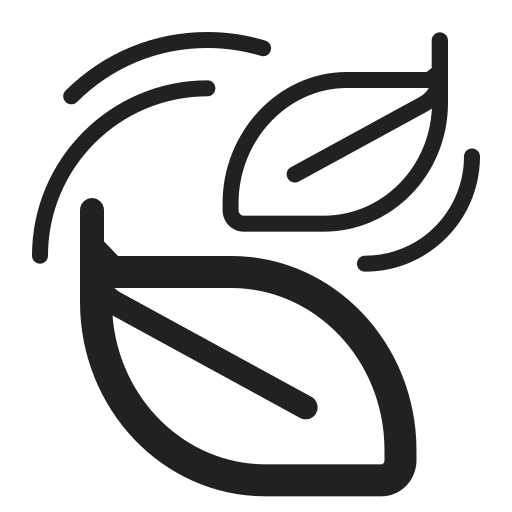
leaf fluttering in wind high contrast